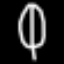
Label: leaf